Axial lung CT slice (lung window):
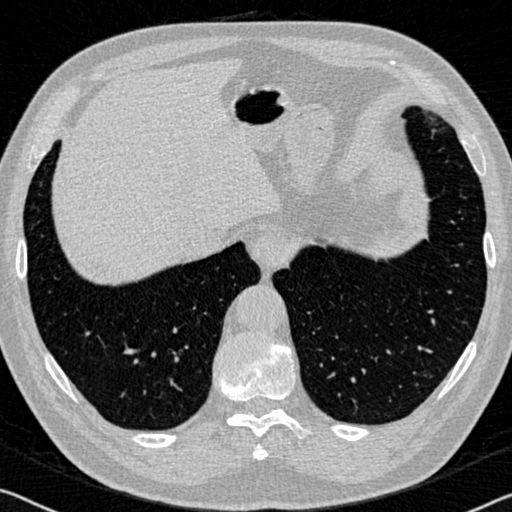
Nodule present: no